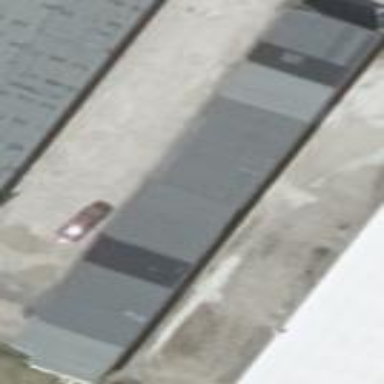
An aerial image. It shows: Group of garages.